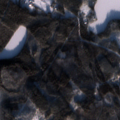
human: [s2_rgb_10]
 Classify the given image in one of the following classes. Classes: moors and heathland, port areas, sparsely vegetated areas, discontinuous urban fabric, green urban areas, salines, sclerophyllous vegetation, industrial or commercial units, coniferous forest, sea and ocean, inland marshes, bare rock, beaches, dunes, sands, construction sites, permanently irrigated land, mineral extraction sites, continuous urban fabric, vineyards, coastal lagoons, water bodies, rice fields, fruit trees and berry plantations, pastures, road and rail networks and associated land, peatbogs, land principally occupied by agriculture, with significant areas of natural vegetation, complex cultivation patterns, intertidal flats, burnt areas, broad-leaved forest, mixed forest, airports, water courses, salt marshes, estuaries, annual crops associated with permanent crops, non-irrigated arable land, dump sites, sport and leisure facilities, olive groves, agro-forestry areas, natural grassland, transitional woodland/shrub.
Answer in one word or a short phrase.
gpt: coniferous forest, mixed forest, water bodies